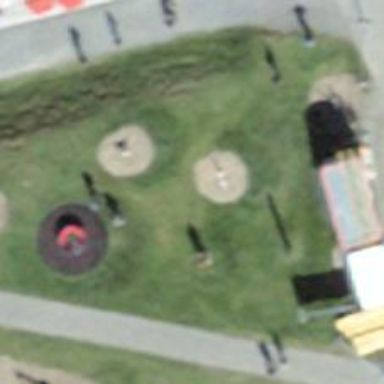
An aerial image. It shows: Playground area for leisure land.